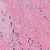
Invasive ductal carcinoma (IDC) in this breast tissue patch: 1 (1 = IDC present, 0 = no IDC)